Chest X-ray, PA view. Patient: 58 years old, sex M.
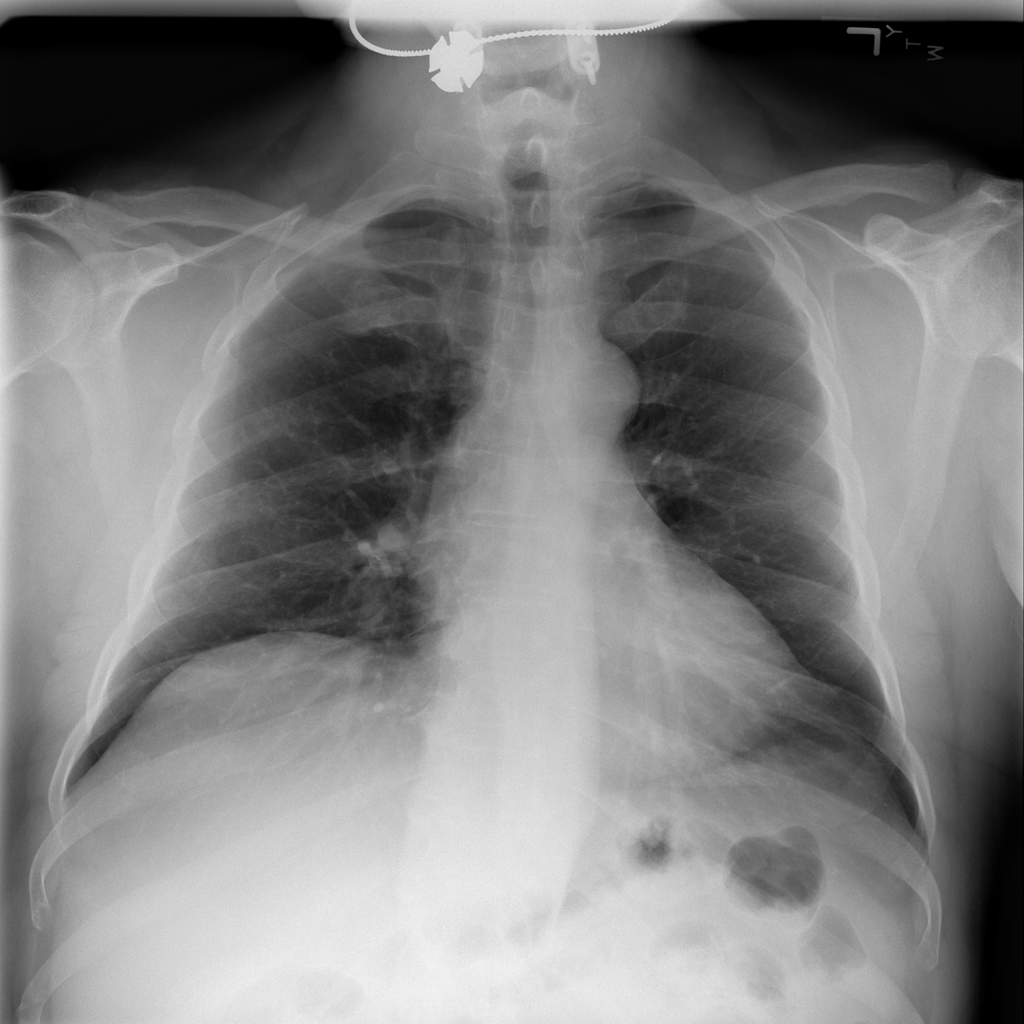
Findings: No Finding